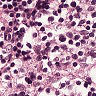
Metastatic tissue present: no